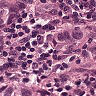
Metastatic tissue present: yes